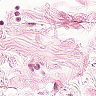
Metastatic tissue present: no